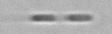
Label: Leptocylindrus